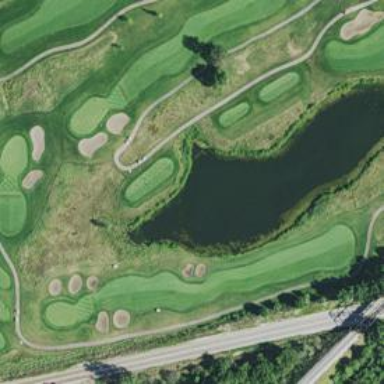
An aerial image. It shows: Area labeled as out of bounds on golf course.